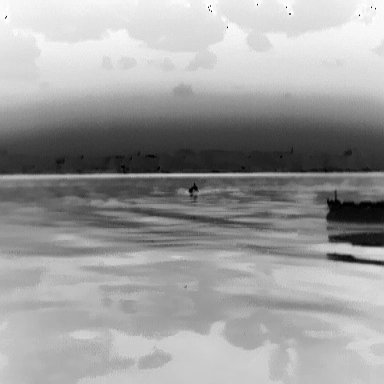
There is a warship in the infrared image.